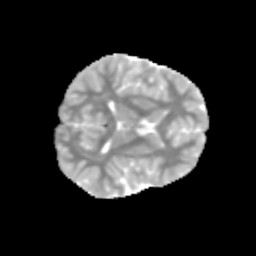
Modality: MD
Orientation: axial
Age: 11
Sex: male
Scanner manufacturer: siemens
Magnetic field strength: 3 T
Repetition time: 3.8 s
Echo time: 0.07 s